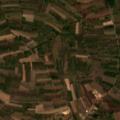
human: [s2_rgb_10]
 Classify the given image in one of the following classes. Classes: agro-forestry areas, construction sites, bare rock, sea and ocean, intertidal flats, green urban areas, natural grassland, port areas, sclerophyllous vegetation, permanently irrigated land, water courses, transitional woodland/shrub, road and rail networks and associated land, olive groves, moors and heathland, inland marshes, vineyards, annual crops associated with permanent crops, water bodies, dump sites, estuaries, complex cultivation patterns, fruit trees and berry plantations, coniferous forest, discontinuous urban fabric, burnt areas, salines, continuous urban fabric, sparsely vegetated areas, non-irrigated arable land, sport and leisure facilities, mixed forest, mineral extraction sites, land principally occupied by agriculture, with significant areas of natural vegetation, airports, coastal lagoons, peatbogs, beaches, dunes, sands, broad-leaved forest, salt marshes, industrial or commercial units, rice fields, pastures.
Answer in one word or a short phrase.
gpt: complex cultivation patterns, land principally occupied by agriculture, with significant areas of natural vegetation, broad-leaved forest